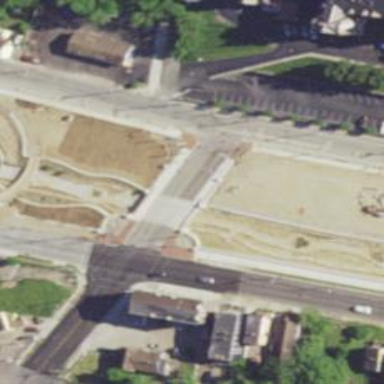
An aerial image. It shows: Footway crossing.